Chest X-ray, PA view. Patient: 51 years old, sex M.
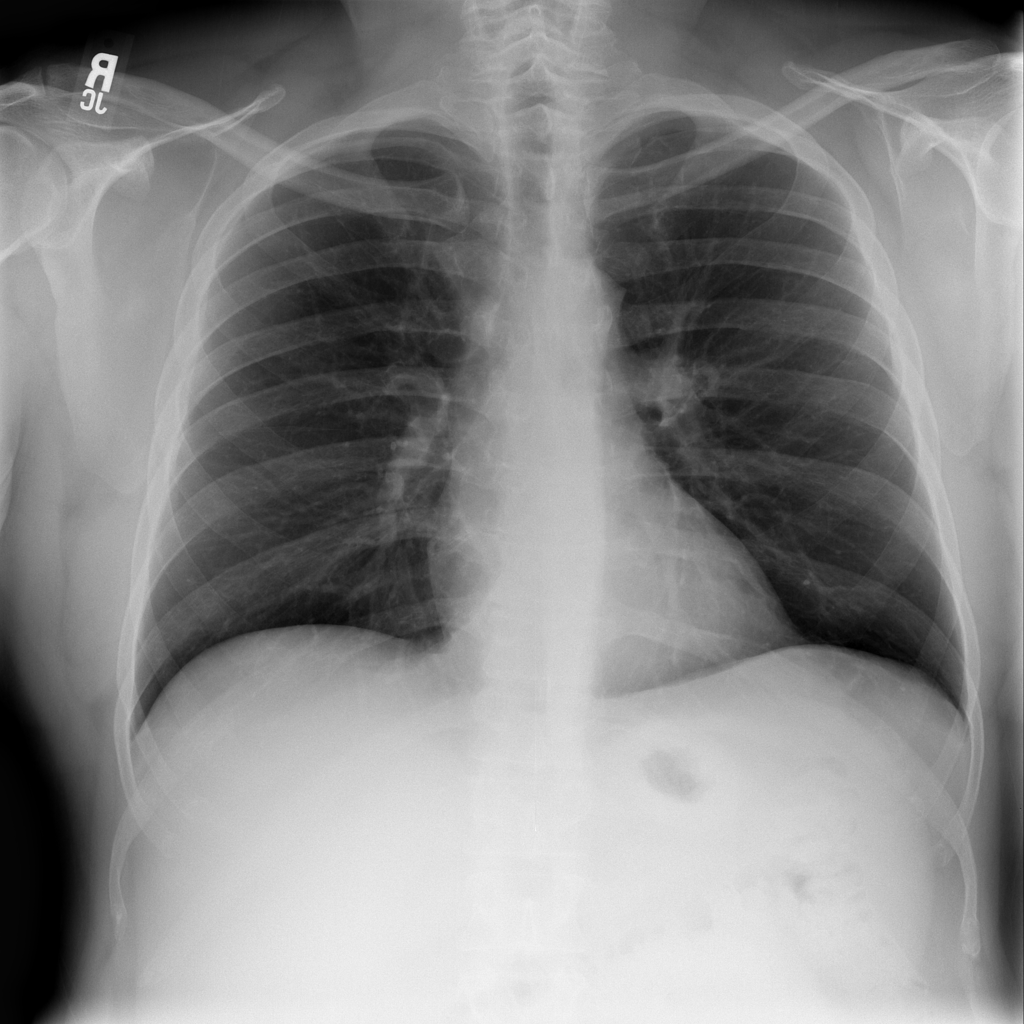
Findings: No Finding